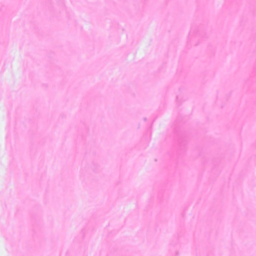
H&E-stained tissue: Breast